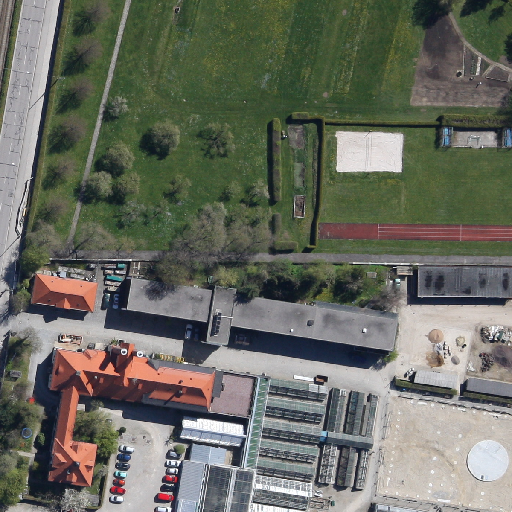
Referring expression: impervious surface